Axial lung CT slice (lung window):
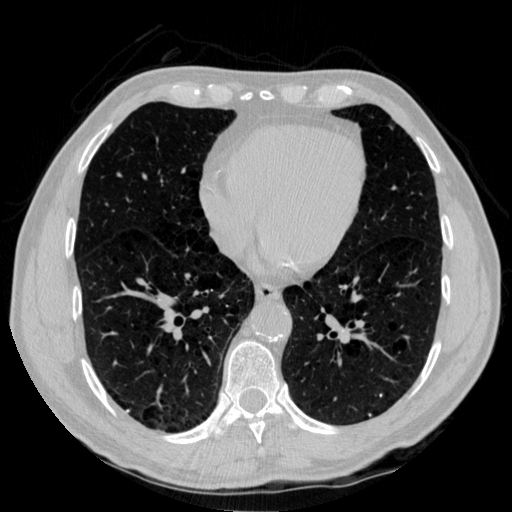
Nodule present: no